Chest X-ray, AP view. Patient: 10 years old, sex M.
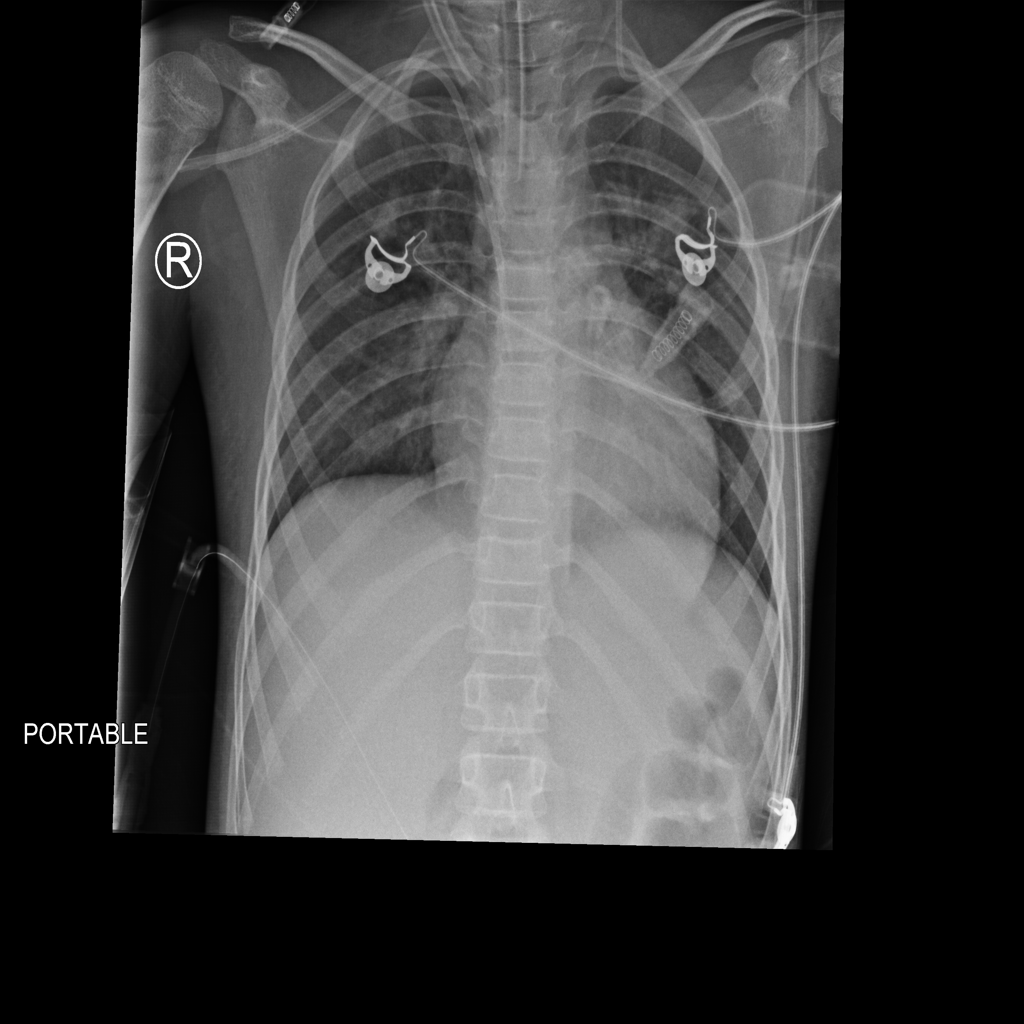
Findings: Infiltration